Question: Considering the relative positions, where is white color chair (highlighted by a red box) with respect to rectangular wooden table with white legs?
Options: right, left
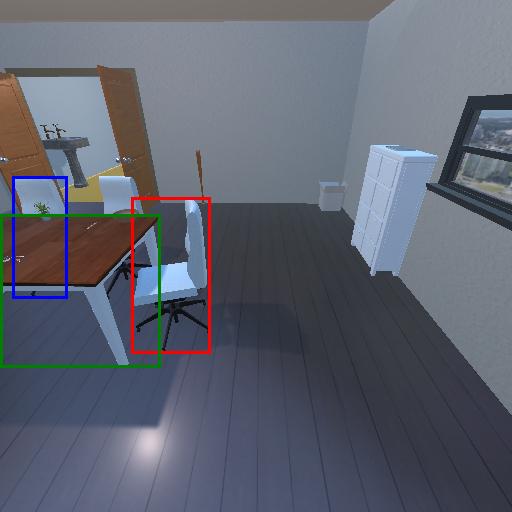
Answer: right